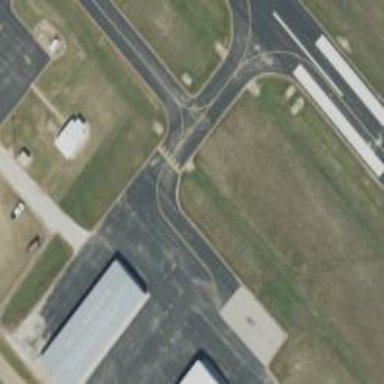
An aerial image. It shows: Image of taxiway at airport.